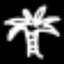
Label: palm tree